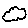
Label: cloud